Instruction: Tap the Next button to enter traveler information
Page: cart
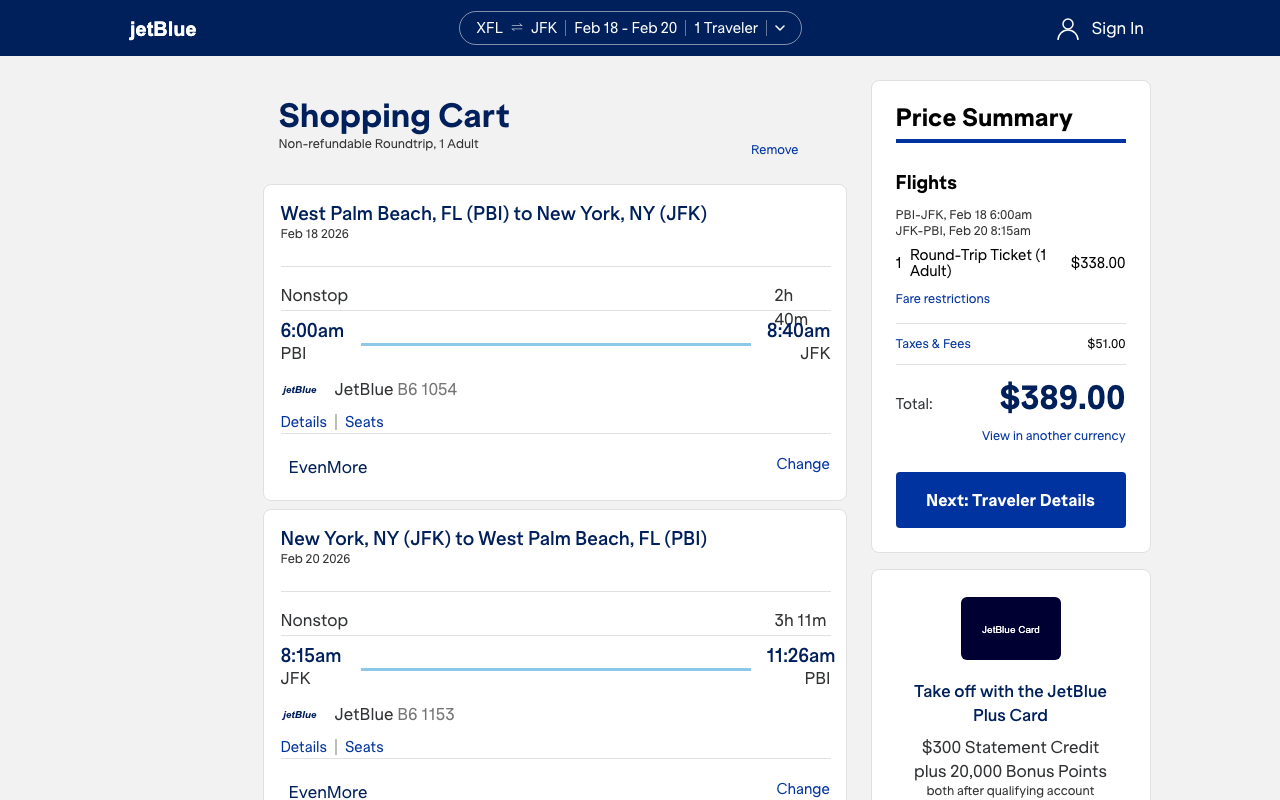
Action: click